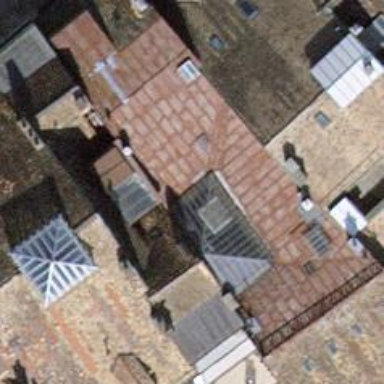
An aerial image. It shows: Gabled building with roof made of roof tiles. The roof is oriented across the building.